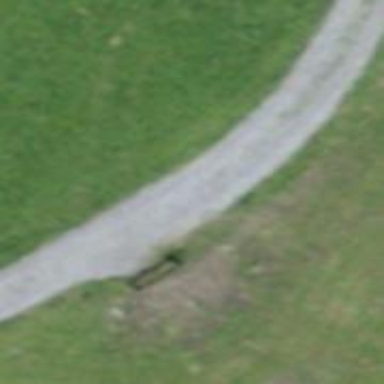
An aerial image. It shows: Well-maintained track road with grade 1 tracktype.